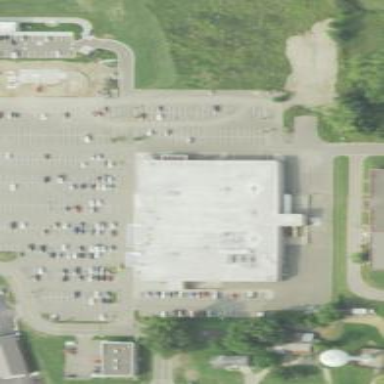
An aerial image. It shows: Supermarket building.